Question: 'CStarRating'
I have used confirmation inside a 'Jquery' 'acordin'. main tabs of acordin are 'Categories' and in side there is Items. User can delete both Items and Categories(of course different tables and models).
Now when I click on delete category it asks should it delete or not .....Till now everything is fine but as long as I click cancel AND category has Items in its panel confirm repeats itself for number of items time. following is my code. Please help me out
Following 'Image' will illustrate what I mean
Thanks
'''
<?php
foreach($model->categories as $Category){
echo CHtml::link('<span id="add_new_item">Add New Item </span>', array('items/create','id'=>$Category->id));
echo ' <span id="update_del_category">';
$image = CHtml::image('/Hunt2Eat/assets/b4e73c2b/gridview/update_item.png', 'Update', array('class' => 'view'));
echo 'Edit';
echo CHtml::link($image, array('category/update', 'id'=>$Category->id));
$image = CHtml::image('/Hunt2Eat/assets/b4e73c2b/gridview/delete_item.png', 'Delete', array('class' => 'view'));
echo ' Delete';
echo CHtml::link($image,'#',array('submit'=>array('category/delete','id'=>$Category->id),'confirm' => 'Are you sure you want to delete '.$Category->name.'?'));
echo '</span>
<ul style="width:99%;" id="menu3" class="menu noaccordion">
<li style="width:100%; ">
<a href="#" style="color:white; padding:6px 0 6px 5px;">'.$Category->name.'</a>
<ul style="width:99%">
<div id="item_headings">
<label id="item_name"> Name </label>
<label id="item_price"> Price (PKR)</label>
<label id="item_rating"> Rating </label>
</div>';
foreach($Category->items as $Item)
{
echo '<div id="update_del_item">';
echo CHtml::link('Edit', array('items/update', 'id'=>$Item->id));
echo '</div>
<div id="update_del_item">';
echo CHtml::link('Delete','#',array('submit'=>array('items/delete','id'=>$Item->id),'confirm' => 'Are you sure?'));
echo '</div>
<li >
<a href="#" name="Item">
<div style="height:20px; width: 360px;">
<span id="item_list">'.$Item->name.'</span>
<span id="item_list">'.$Item->price.'</span>
<span style="float:right;">'.$this->renderPartial('_rating',array('model'=>$model),TRUE,TRUE).'</span>
</div>
</a>
</li>';
}//For Loop to Extract category Items from category Array
echo
'</ul>
</li>
</ul>';
}//For Loop to Extract Categories from Hotel array
?>
'''
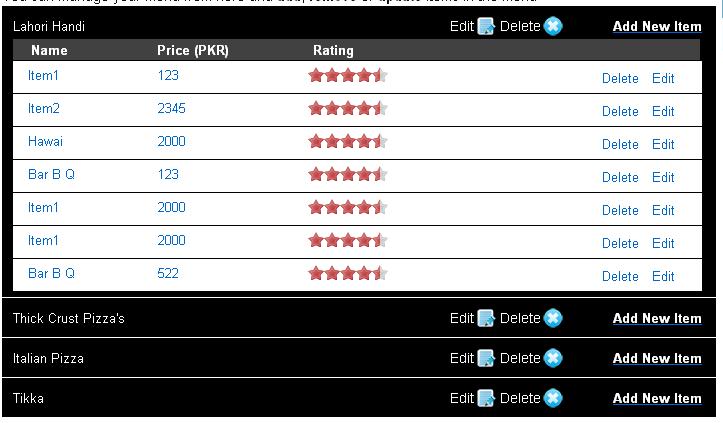
Answer: I think the problem is from multiple event delegations of jquery.
For
'''
echo CHtml::link('Delete','#',array('submit'=>array('items/delete','id'=>$Item->id),'confirm' => 'Are you sure?'));
'''
Yii framework will give the anchor a unique id and register a piece of javascript(jquery) in html as:
'''
jQuery('body').undelegate('#yt0', 'click').delegate('#yt0', 'click', function() {
if (confirm('Are you sure?')) {
jQuery.yii.submitForm(this, '/index.php/items/delete/4', {});
return false;
} else return false;
});
'''
where yt0 is the unique id assigned. Usually there is no problem since it does undelegating first. Can you check the javascript registered by Yii?